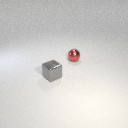
small red metal sphere behind small gray metal cube